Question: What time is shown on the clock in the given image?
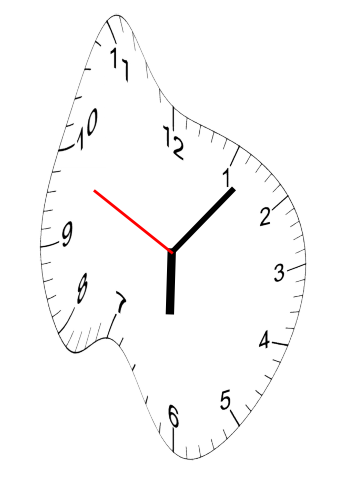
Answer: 06:06:49